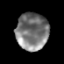
Tissue: prostate
Cell type: T cells
Senescence score: 0.3576
Nuclear area (px): 1176
Mean DAPI intensity: 121.324